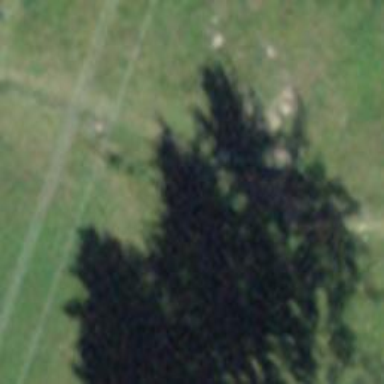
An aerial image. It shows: Grassy path.